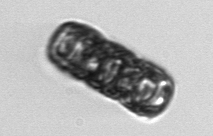
Label: Paralia_sulcata